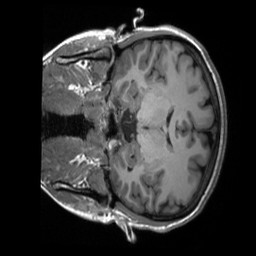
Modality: T1w
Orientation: coronal
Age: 27
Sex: female
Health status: ill
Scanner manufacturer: siemens
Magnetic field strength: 3 T
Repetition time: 2.3 s
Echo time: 0.00232 s